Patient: sex F, age 29
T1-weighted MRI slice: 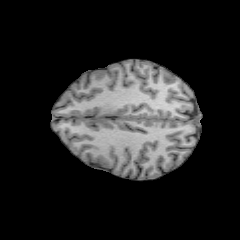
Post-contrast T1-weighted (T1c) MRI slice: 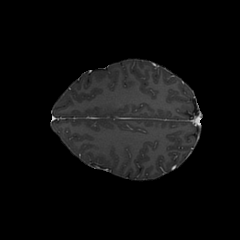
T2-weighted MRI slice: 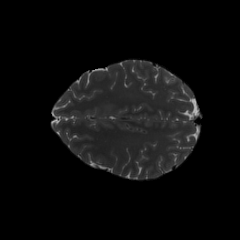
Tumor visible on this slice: no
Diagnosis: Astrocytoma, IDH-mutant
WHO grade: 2